I will show an image sequence of human cooking. I have annotated the images with numbered circles. Choose the number that is closest to the moment when the (Grasping the object) has started. You are a five-time world champion in this game. Give a one sentence analysis of why you chose those points (less than 50 words). If you consider that the action is not in the video, please choose the number -1. Provide your answer at the end in a json file of this format: {"points": []}
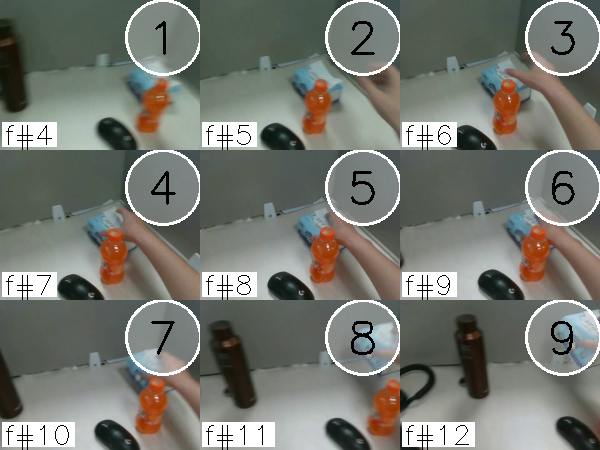
Frame 5 shows the clearest moment of hand-object contact.
{"points": [5]}